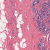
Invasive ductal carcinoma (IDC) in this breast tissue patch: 0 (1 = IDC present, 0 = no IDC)